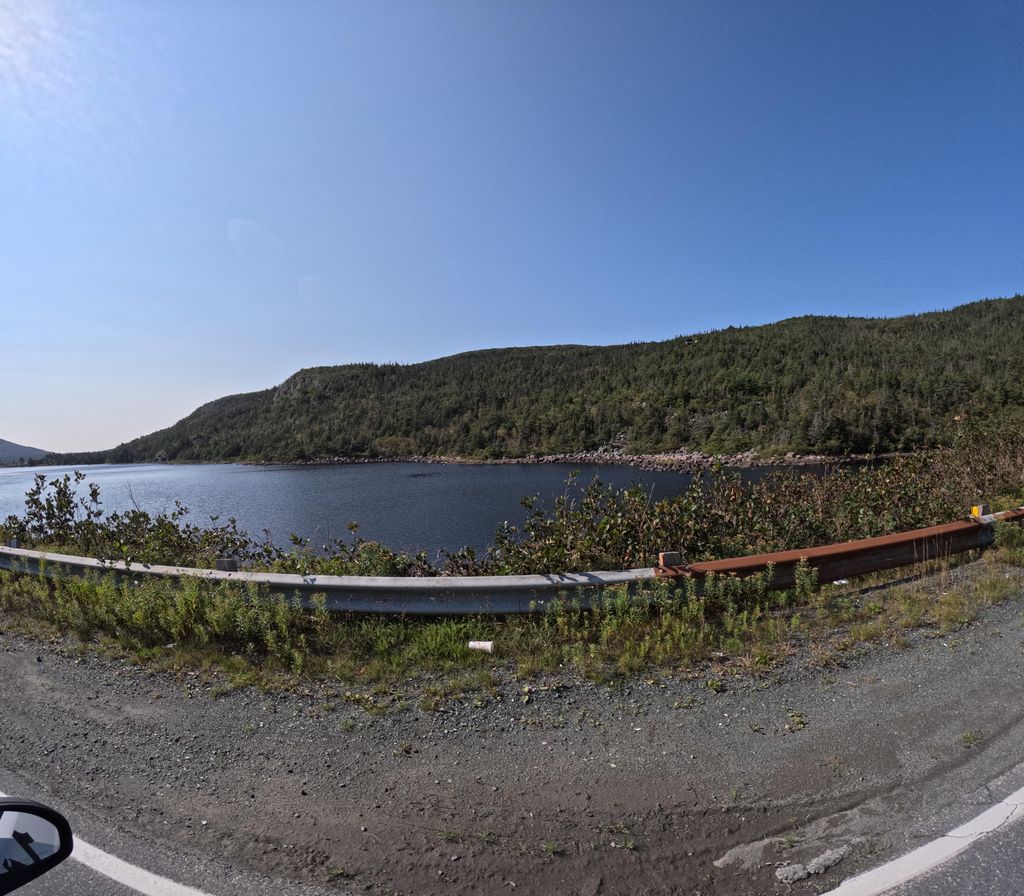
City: st_johns